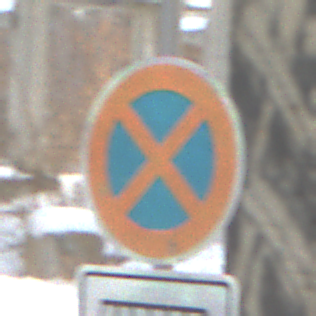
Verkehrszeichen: AbsolutesHalteverbot
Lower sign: MehrspurigeFahrzeugeFrei5
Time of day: MorningAfternoon
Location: Roofed (Suburban)
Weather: PartlyCloudy
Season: Winter
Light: Natural